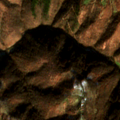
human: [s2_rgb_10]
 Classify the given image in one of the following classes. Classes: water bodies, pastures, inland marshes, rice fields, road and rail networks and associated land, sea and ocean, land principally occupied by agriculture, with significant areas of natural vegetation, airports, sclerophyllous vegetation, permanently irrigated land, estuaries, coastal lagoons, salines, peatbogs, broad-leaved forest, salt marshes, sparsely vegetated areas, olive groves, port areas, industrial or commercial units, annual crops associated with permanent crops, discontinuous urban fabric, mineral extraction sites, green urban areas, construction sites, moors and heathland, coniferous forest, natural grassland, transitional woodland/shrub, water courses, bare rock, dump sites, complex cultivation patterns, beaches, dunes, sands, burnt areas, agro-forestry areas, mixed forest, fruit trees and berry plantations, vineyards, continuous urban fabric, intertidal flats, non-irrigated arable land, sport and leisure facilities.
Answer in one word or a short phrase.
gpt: land principally occupied by agriculture, with significant areas of natural vegetation, broad-leaved forest, transitional woodland/shrub